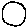
Label: circle